Identify the transformations in the second image compared to the first.
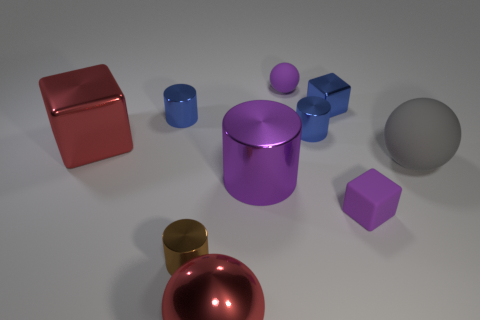
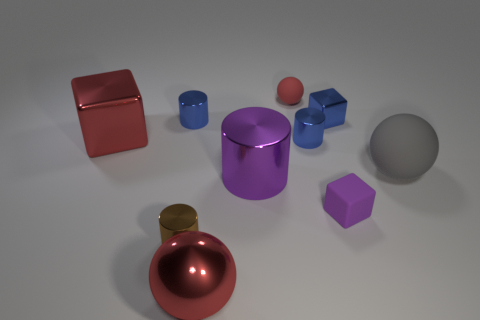
the tiny purple matte ball that is behind the large gray thing changed to red
the purple matte ball turned red
the purple rubber sphere turned red
the small purple matte ball left of the blue block changed to red
the tiny purple rubber ball behind the big metallic cube turned red